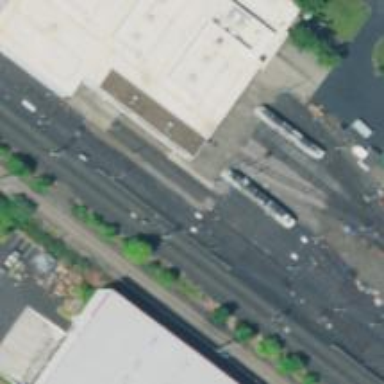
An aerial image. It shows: Light rail service yard with electrified contact line. The yard includes building passage tunnel.